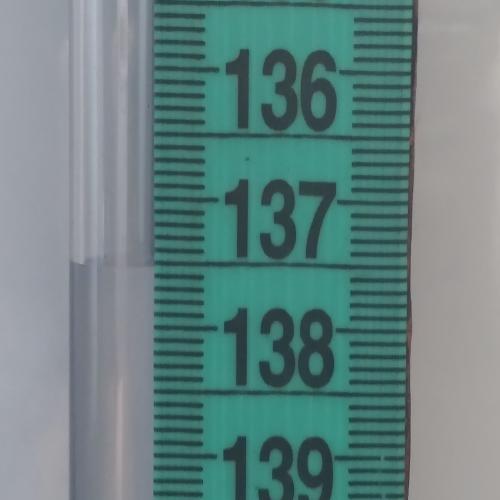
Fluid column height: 137.5 cm